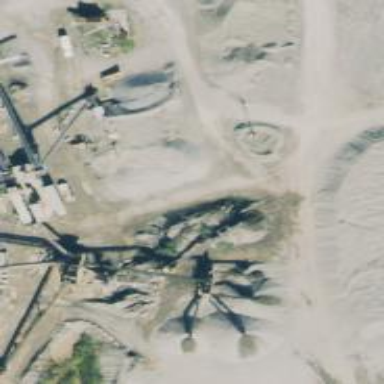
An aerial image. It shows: Quarry area.